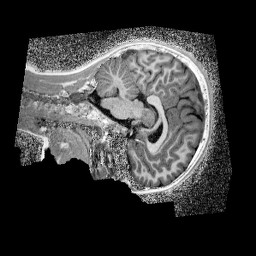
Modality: UNIT1_denoised
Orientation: sagittal
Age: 11
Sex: female
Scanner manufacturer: siemens
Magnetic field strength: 3 T
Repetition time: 4 s
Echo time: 0.00299 s